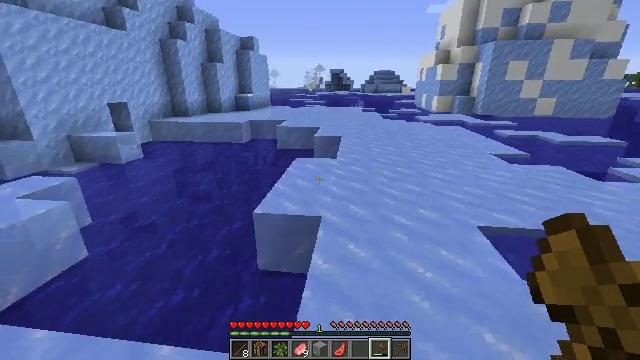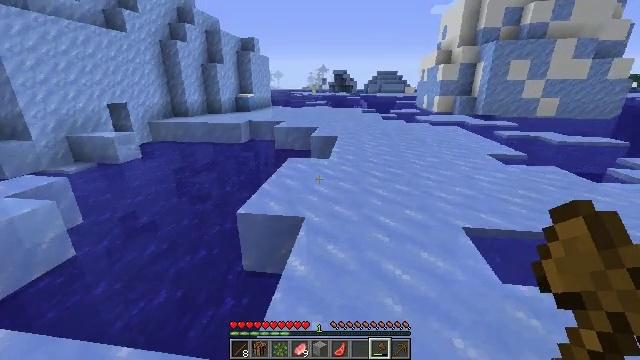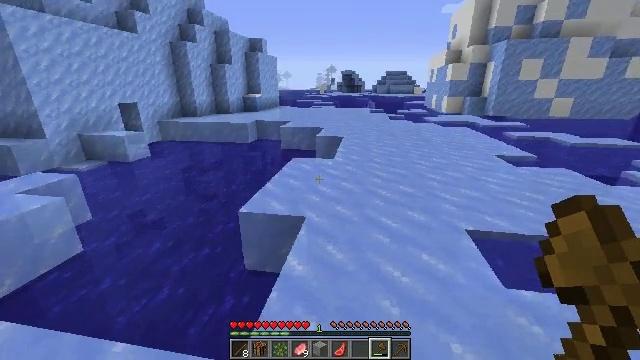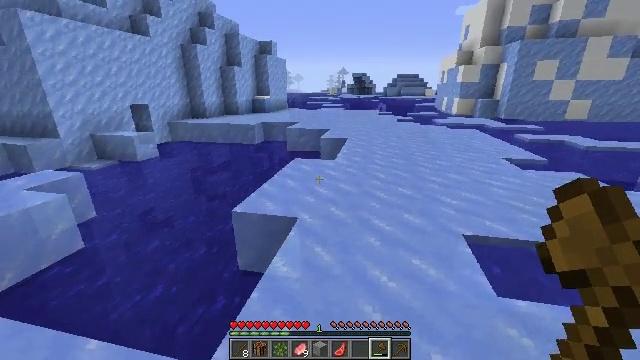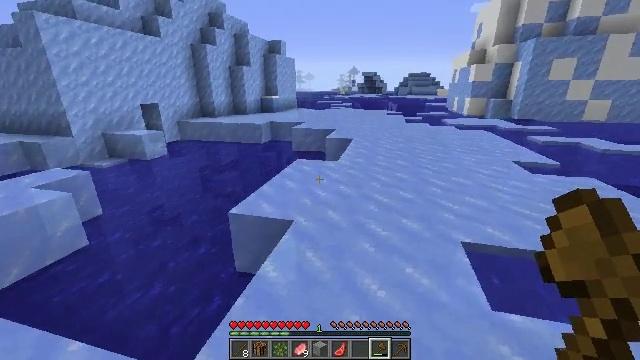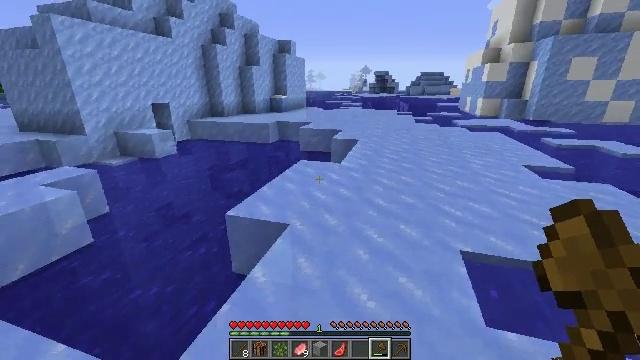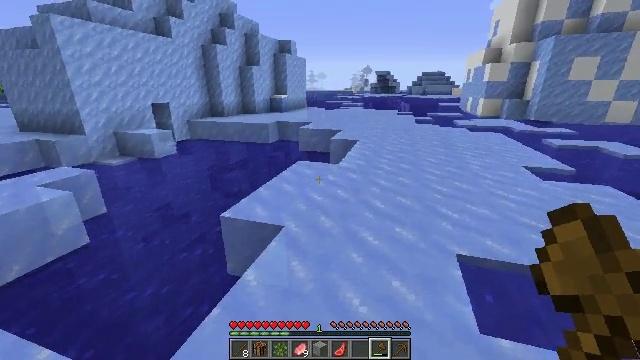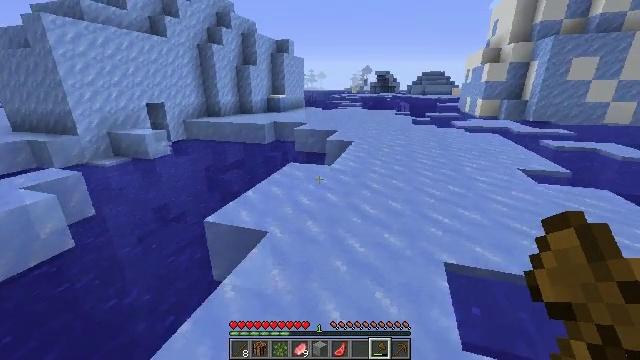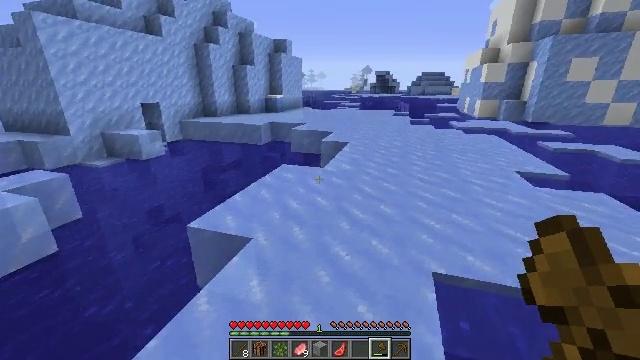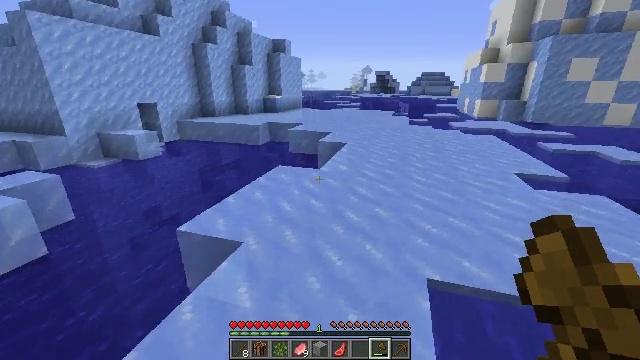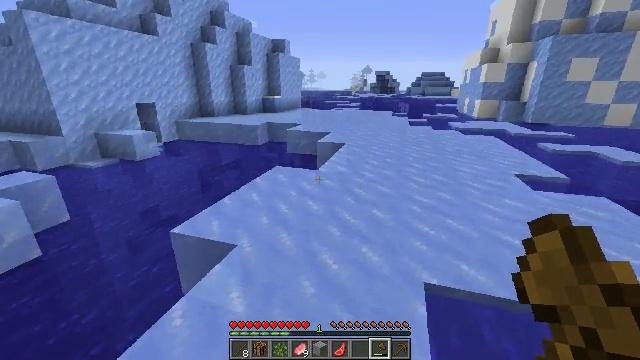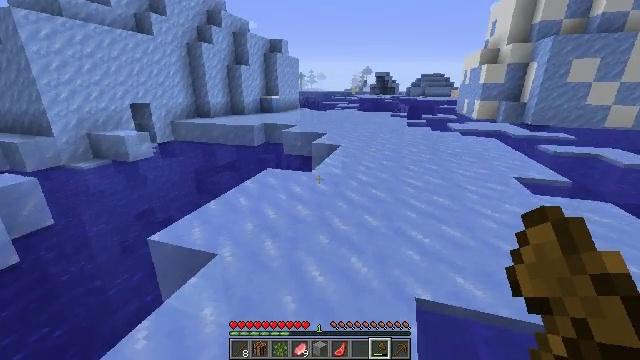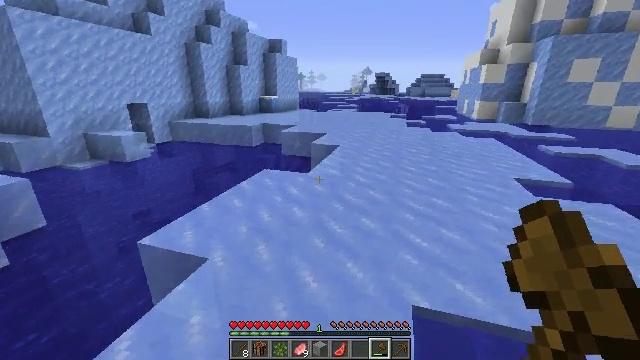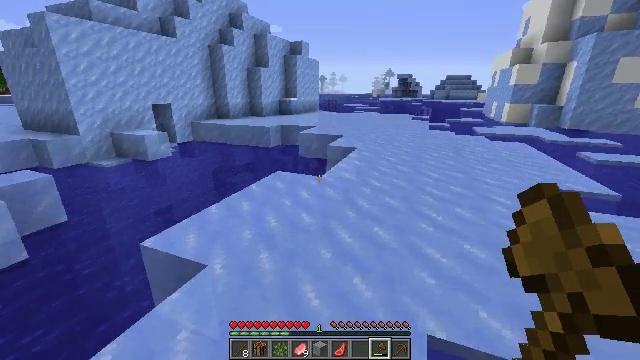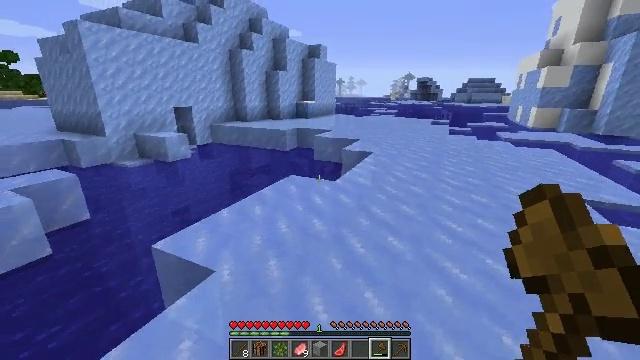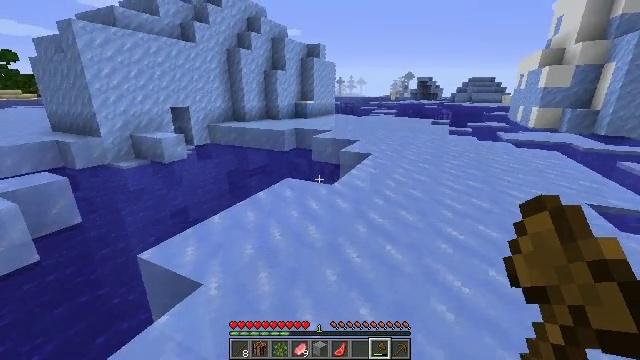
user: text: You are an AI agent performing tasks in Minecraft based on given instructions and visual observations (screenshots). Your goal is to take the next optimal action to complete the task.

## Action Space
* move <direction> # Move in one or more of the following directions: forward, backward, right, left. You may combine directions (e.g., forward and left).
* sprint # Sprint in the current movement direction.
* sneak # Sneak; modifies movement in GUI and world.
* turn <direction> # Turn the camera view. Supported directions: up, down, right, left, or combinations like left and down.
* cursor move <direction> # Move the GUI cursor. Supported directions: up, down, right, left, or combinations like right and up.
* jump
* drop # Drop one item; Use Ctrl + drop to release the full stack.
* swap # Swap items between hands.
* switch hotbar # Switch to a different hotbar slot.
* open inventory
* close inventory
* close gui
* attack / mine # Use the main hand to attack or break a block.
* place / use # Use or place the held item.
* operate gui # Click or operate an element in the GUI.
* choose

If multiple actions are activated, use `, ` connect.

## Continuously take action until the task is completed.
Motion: motion action
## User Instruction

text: Mine packed ice from icy biomes.
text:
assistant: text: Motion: move forward and move right
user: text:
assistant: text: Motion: move forward and move right, turn left
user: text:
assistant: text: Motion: move forward and move right, turn left
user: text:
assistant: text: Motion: move forward and move right, turn left
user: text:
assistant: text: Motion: move forward, turn left
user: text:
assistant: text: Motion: move forward
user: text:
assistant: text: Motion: move forward
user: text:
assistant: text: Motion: move forward
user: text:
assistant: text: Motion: move forward
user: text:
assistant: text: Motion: move forward
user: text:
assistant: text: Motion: move forward
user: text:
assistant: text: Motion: move forward
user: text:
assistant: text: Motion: move forward, turn left
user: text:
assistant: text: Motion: move forward, turn left
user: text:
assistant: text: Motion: move forward
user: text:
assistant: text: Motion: move forward
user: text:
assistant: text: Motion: move forward
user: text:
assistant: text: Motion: move forward
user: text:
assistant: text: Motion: move forward
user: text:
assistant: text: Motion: move forward
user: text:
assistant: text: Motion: move forward
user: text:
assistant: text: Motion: move forward, turn left
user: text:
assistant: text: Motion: move forward, turn left
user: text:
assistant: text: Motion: move forward, turn left
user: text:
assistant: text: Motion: move forward
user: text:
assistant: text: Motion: move forward
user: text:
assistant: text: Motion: move forward and move right
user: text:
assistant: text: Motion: move forward and move right
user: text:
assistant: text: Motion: move forward and move right
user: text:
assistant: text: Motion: move forward and move right